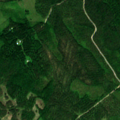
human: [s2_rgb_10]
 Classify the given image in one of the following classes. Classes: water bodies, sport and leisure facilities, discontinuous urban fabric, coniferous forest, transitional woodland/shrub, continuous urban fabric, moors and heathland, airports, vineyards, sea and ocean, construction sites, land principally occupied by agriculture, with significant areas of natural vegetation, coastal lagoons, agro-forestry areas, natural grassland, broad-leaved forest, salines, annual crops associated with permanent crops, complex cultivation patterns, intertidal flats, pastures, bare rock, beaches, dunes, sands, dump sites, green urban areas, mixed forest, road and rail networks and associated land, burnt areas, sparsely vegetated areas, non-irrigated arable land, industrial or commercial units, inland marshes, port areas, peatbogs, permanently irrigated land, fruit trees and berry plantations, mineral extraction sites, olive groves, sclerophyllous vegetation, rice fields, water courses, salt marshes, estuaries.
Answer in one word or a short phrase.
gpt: coniferous forest, mixed forest